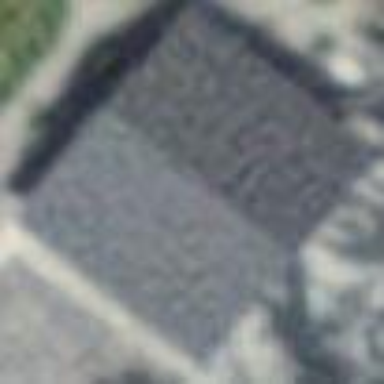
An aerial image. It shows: Shed.